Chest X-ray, PA view. Patient: 69 years old, sex M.
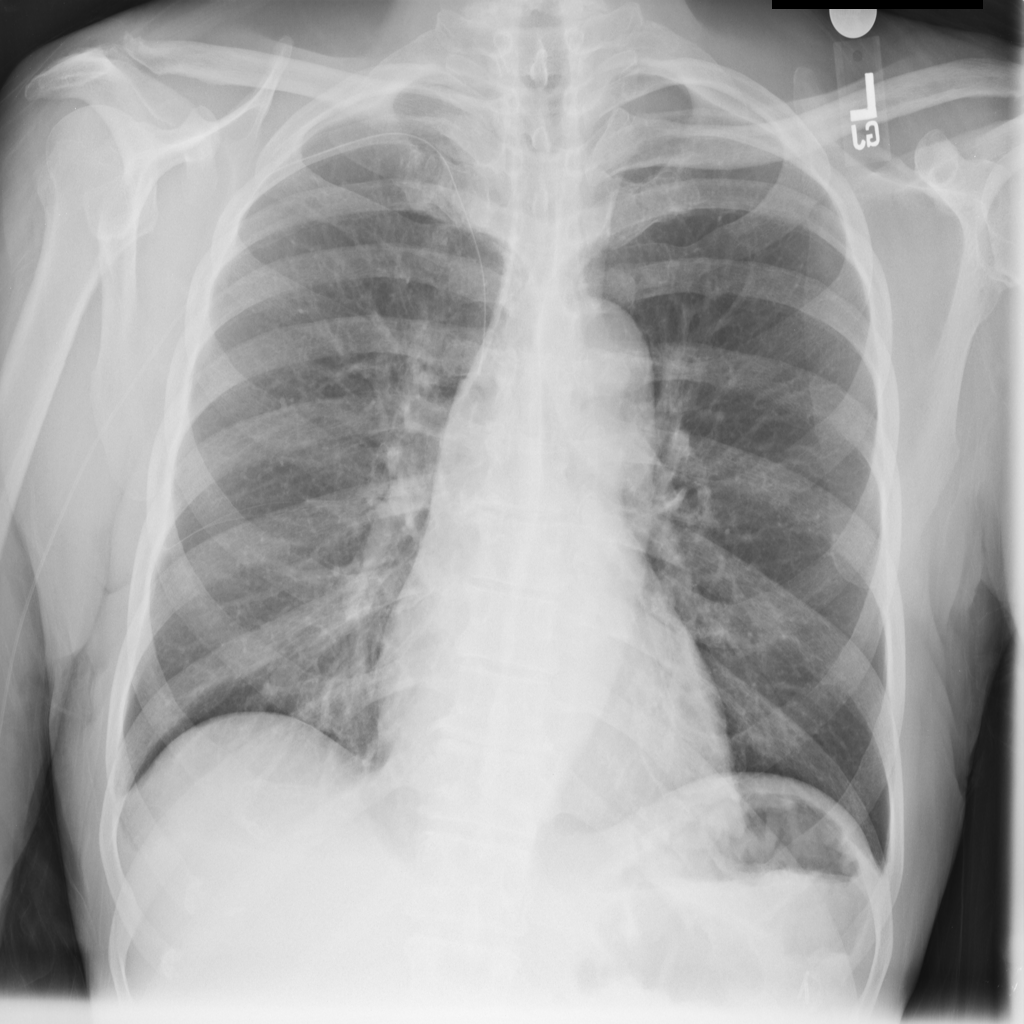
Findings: No Finding